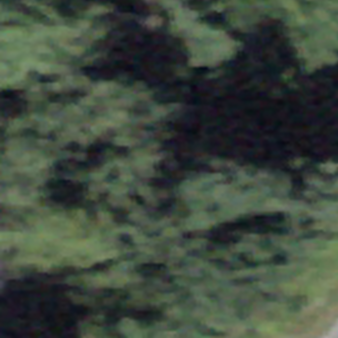
Label: other